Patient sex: M
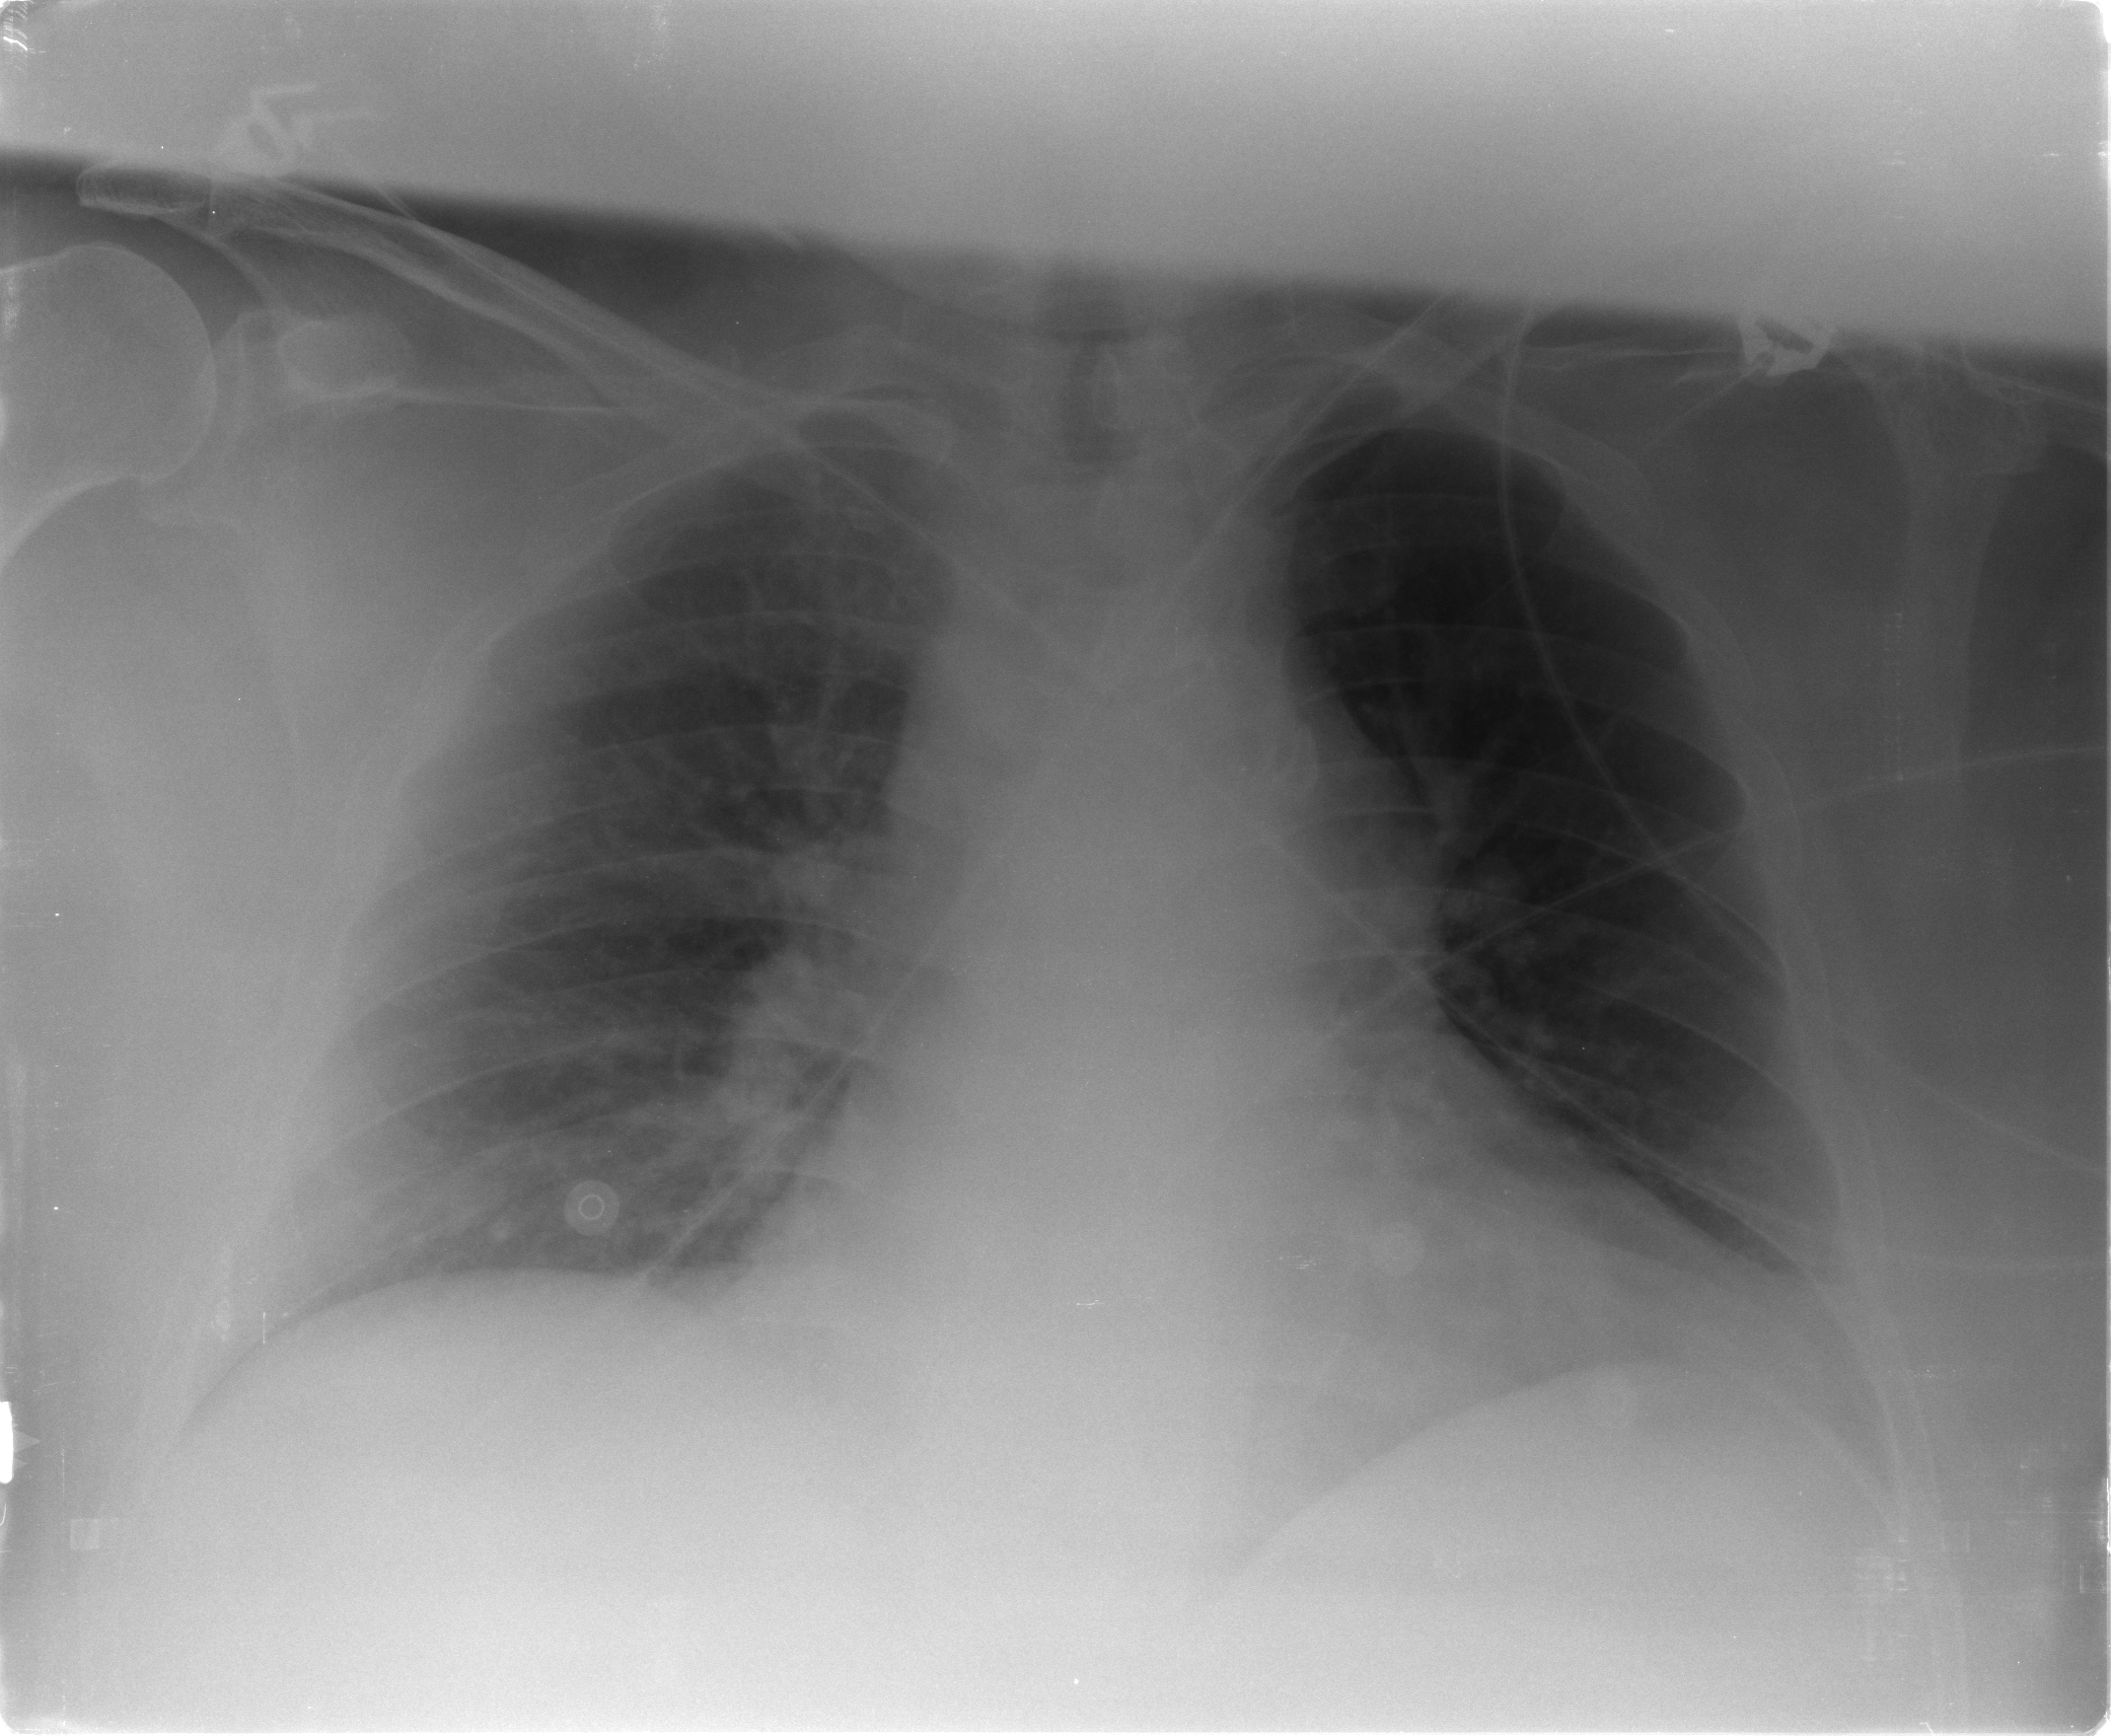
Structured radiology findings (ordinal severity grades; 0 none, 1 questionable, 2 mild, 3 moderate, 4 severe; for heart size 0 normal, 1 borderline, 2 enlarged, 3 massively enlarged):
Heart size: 2
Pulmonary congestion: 2
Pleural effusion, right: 2
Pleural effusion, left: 2
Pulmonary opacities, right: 1
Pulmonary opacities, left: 1
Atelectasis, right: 2
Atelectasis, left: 2